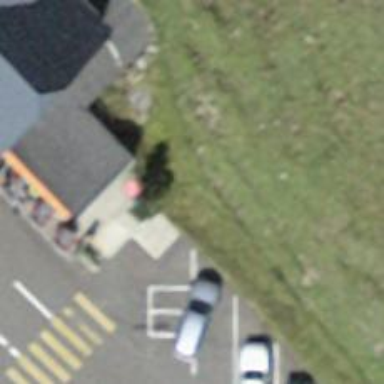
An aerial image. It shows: Charging station.